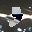
Label: 3